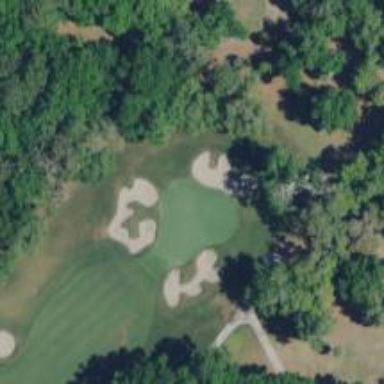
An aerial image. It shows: Golf hole.